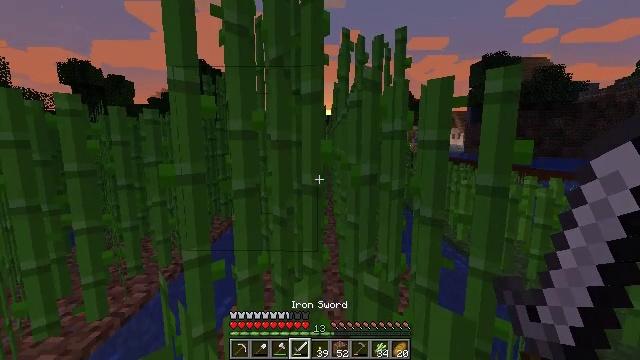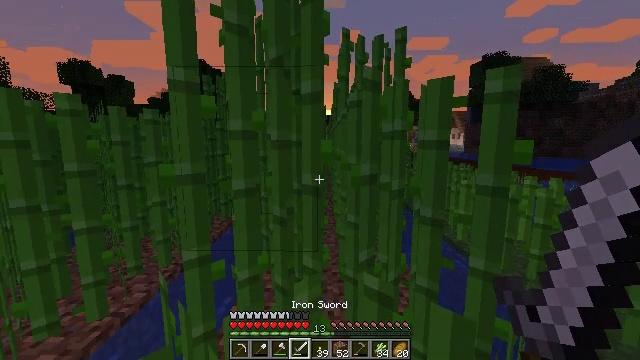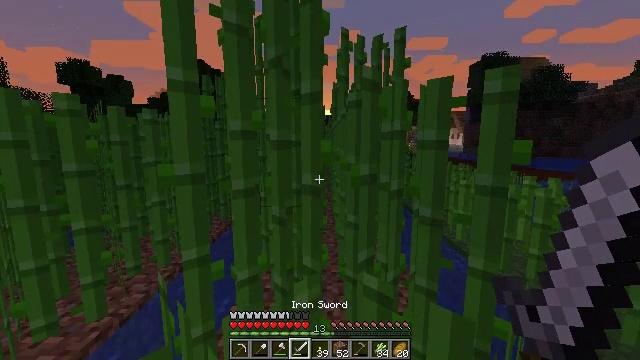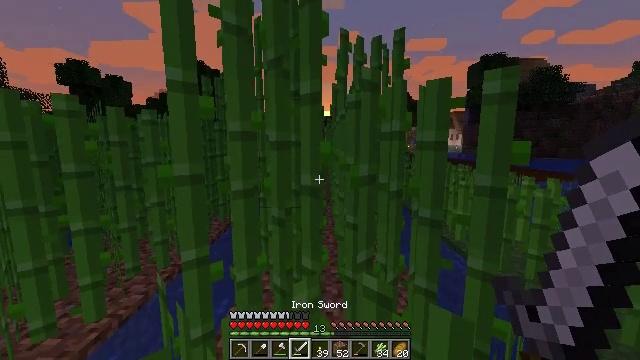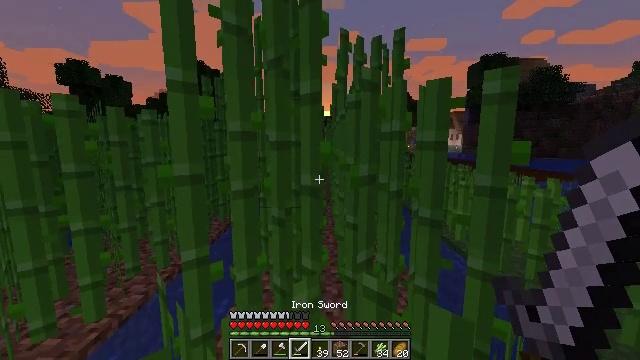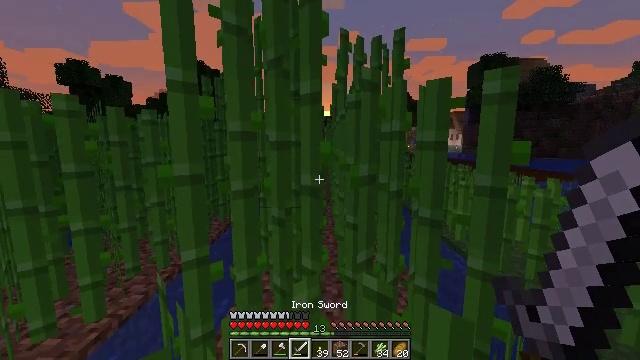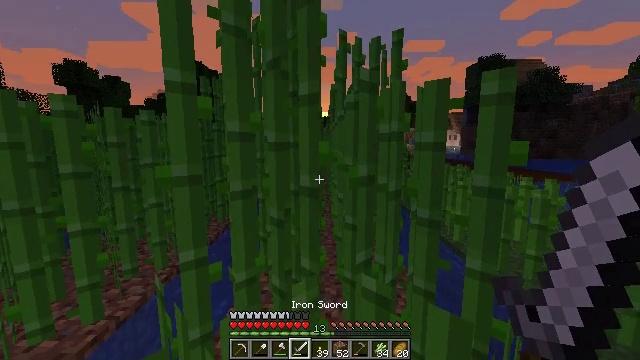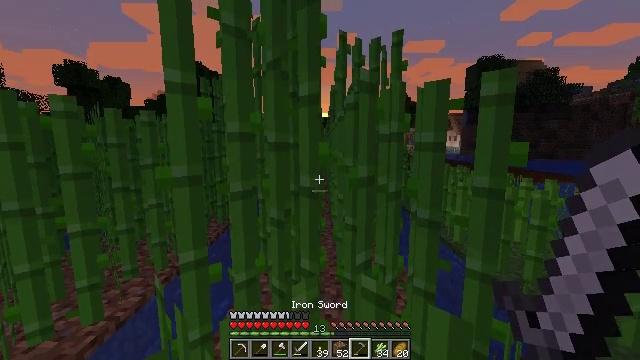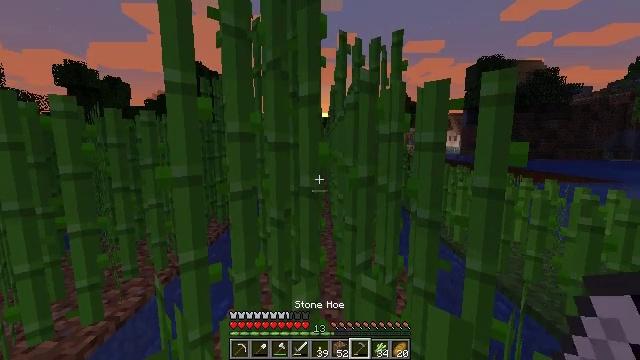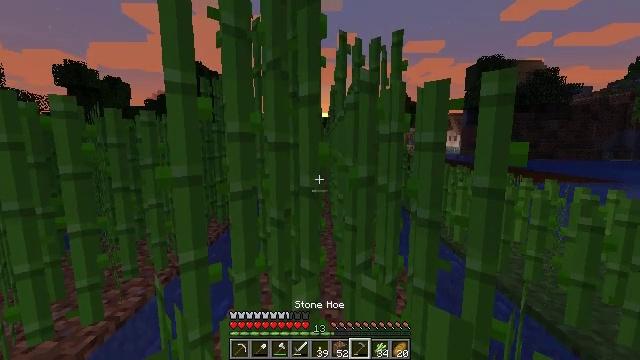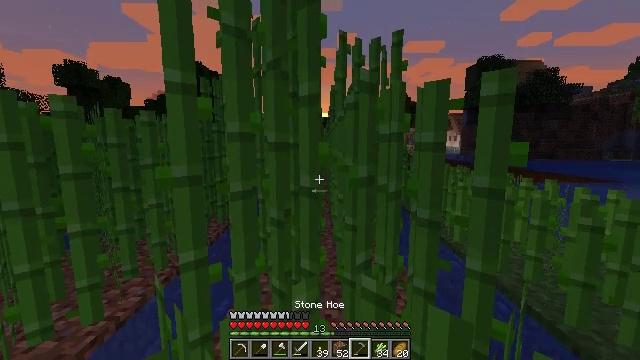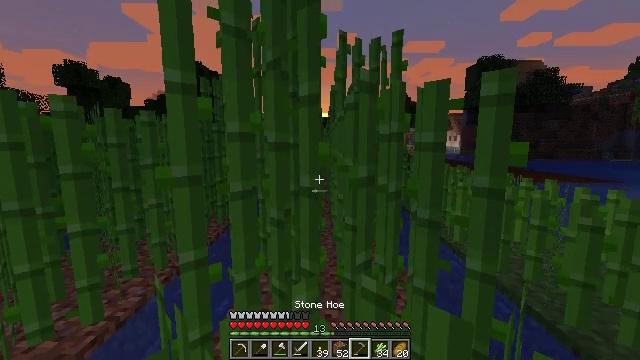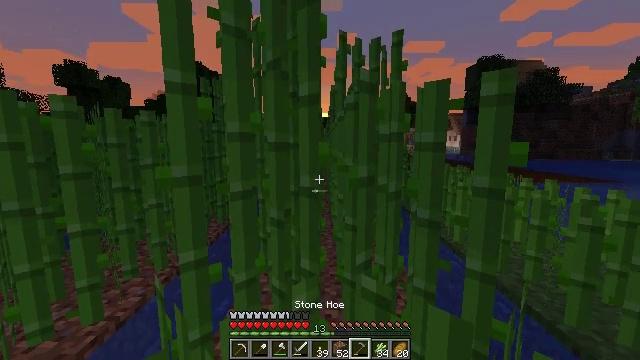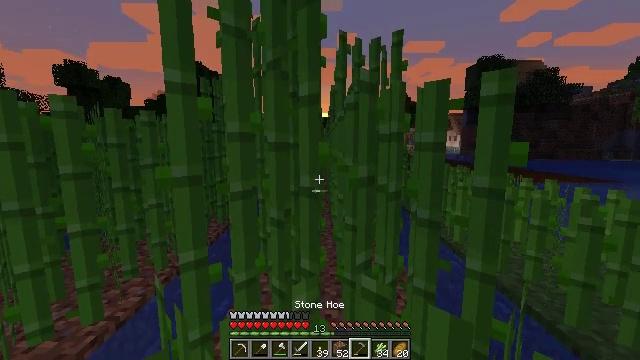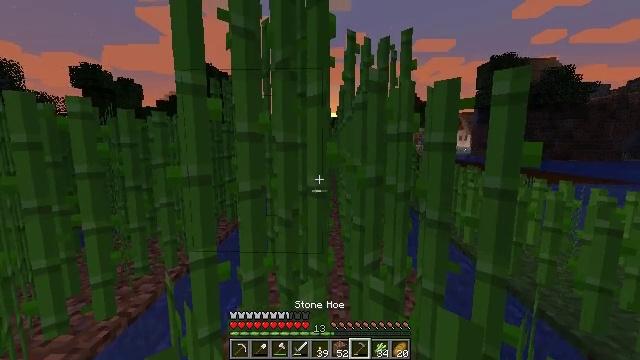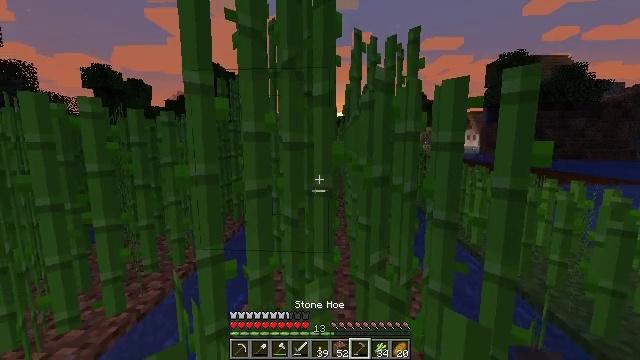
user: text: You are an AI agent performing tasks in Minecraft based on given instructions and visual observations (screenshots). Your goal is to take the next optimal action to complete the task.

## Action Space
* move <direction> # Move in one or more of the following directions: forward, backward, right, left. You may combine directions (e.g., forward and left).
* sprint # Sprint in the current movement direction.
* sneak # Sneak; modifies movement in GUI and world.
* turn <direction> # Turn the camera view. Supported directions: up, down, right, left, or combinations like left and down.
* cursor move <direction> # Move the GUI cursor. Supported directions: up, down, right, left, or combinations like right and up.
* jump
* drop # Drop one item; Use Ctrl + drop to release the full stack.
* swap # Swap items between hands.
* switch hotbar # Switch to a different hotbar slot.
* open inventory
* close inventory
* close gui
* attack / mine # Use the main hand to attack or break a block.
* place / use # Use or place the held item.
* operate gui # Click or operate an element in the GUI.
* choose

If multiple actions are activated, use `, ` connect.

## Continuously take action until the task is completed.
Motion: motion action
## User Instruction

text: Mine the sugar cane near rivers.
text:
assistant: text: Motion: no_op
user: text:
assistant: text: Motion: no_op
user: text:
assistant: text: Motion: no_op
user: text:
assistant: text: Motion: no_op
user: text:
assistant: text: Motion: no_op
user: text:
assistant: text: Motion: no_op
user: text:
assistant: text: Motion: switch to hotbar 7
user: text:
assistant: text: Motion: switch to hotbar 7
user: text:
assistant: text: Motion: switch to hotbar 7
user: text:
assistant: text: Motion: switch to hotbar 7
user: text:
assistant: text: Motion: switch to hotbar 7
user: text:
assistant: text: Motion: no_op
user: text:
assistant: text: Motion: no_op
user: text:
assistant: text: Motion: turn left
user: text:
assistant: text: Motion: turn left
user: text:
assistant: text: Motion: attack / mine
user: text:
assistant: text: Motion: turn right, attack / mine
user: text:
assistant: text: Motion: turn right, attack / mine
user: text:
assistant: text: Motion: turn right, attack / mine
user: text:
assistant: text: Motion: turn right, attack / mine
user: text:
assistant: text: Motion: attack / mine
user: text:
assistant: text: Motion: move forward, attack / mine
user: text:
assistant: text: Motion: move forward, turn left, attack / mine
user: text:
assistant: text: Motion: move forward, turn left and up, attack / mine
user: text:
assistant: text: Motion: move forward, turn left, attack / mine
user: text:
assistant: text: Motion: move forward, turn left, attack / mine
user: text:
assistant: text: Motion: move forward, turn left, attack / mine
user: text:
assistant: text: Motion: move forward, turn left, attack / mine
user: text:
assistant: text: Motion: move forward, turn left, attack / mine
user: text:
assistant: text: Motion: move forward, attack / mine